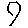
Label: hexagon